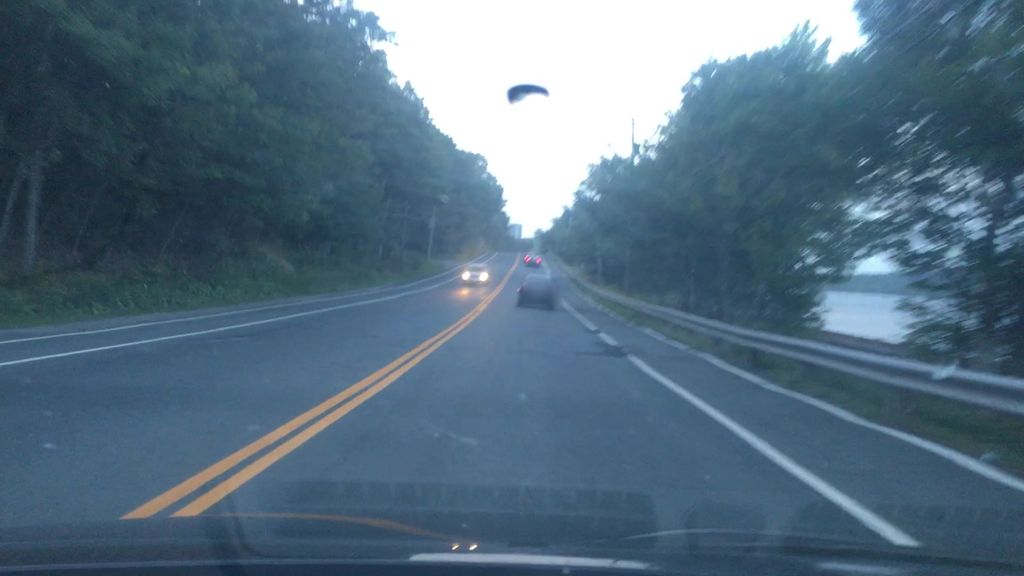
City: halifax